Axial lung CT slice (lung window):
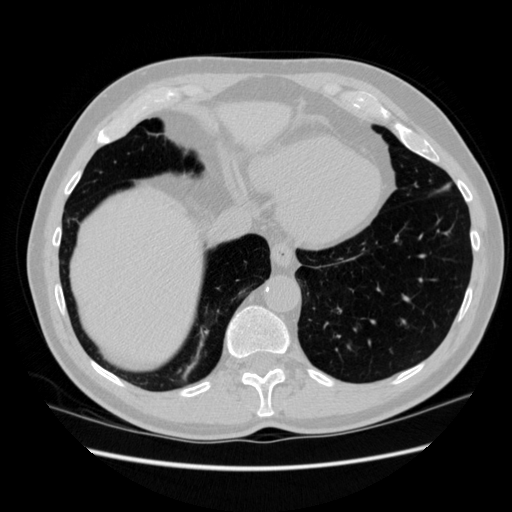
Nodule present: no